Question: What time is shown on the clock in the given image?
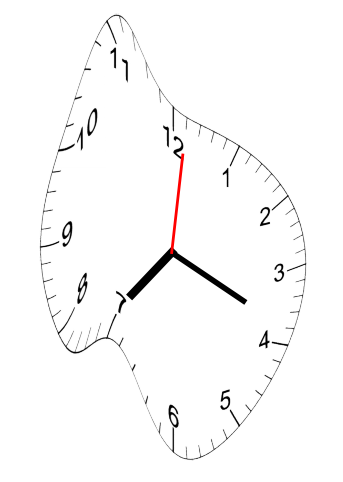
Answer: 07:19:01